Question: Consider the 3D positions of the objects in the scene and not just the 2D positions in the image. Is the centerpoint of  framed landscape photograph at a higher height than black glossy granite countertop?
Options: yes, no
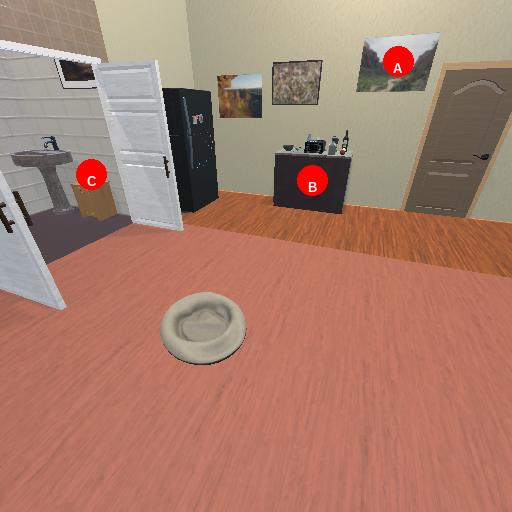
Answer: yes